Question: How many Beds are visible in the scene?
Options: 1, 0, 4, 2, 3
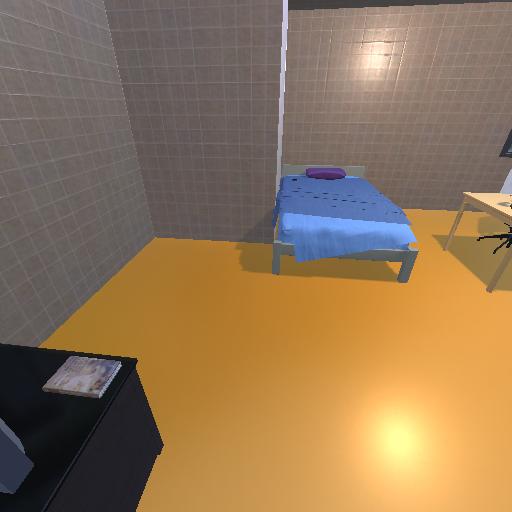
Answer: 1